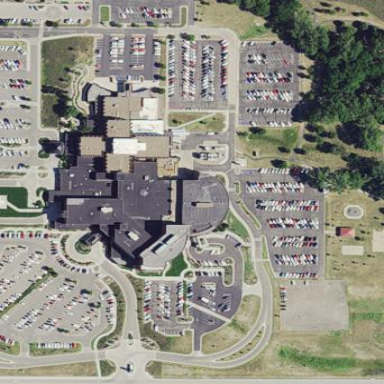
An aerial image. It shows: Hospital providing healthcare services.